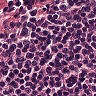
Metastatic tissue present: no